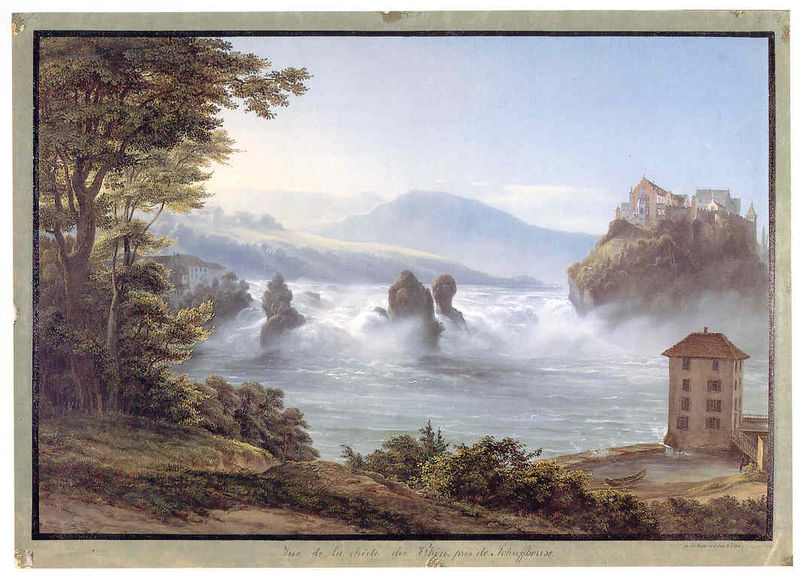
Titel: Der Rheinfall bei Schaffhausen
Künstler: Johann Ludwig Bleuler
Standort: Karlsruhe
Institution: Staatliche Kunsthalle Karlsruhe
Schlagwörter: baum, berg, blau, blätter, felsen, gemälde, himmel, laub, mann, meer, schatten, wasser, weiß, wolken, bäume, fluss, gelb, grün, landschaft, menschen, see, stadt, teich, ufer, äste, braun, fenster, frankreich, hell, hintergrund, licht, schwarz, zeichnung, blick, dach, gebäude, gras, haus, rot, schloss, schnee, weg, wiese, beige, architektur, rahmen, stein, steine, öl, bach, erde, feld, ferne, horizont, häuser, hügel, morgen, natur, strauch, brücke, busch, büsche, einsam, gebüsch, gewässer, kanal, kirche, sonne, sträucher, insel, realismus, blatt, pflanze, sanft, tal, wald, wasserfall, boot, kahn, kamin, schornstein, turm, himmelblau, aussicht, gischt, küste, schiff, schrift, sommer, strand, welle, wellen, papier, ansicht, italien, naturalismus, ort, abhang, berge, fels, gebirge, gipfel, hang, klippen, dorf, dächer, giebel, mauer, dunst, farbe, graphik, luftperspektive, nebel, idylle, läden, bank, rand, damm, französisch, hafen, friedrich, rauschen, romantik, schaum, strom, stromschnelle, strömung, wehr, brandung, dampf, flut, steeg, steg, sturm, stürmisch, treppe, treppen, wellengang, wild, woge, wogen, deutsch, geländer, stimmung, tiefe, verträumt, frühling, bucht, zinnen, klippe, waldrand, burg, diesig, neblig, kanu, leuchtturm, festung, lichtung, abgrund, druck, druckgraphik, schweiz, text, beschriftung, leinwand, trüb, spritzen, karte, fernweh, mauern, schlos, laubbäume, schwaden, barbizon, kluft, postkarte, fließen, fantasie, weööen, handschrift, schlösser, baäume, grell, ufr, tosen, fesnter, idealisiert, hochnebel, mehr, rhein, hecken, ansichtskarte, schornstin, staffelgiebel, neuschwanstein, morgenstimmung, umspült, mesch, dunstig, pappe, wohnturm, hus, rheinfall, verbläuung, untiefe, absurd, wasserfälle, schaffhausen, sprudeln, kolloriert, wasserwerk, gerge, geburge, fiction, 19. jahrhundert, romantische landschaft, auf dem berg, feösen, gebuirge, facj, böötchen, untifee#, wasserälle, heus, neuhaus, hegau, wellen gischt, donnernder wasserfall, insel mit burg im fluß, pasell, pastelll